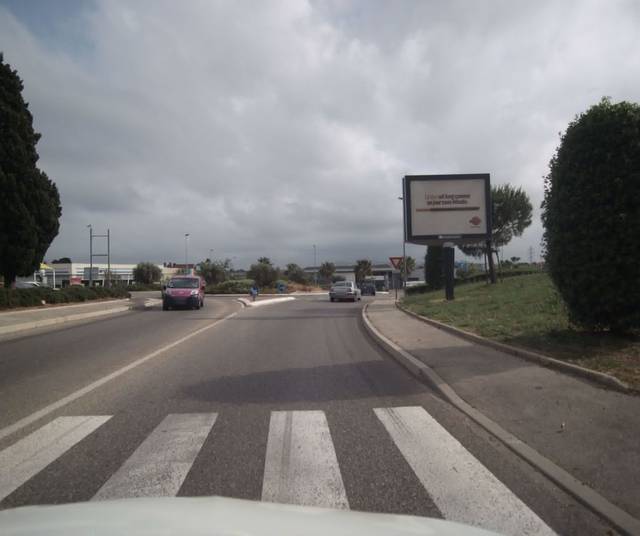
Region: France
Coordinates: 43.123, 5.88